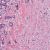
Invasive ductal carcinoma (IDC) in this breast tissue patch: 1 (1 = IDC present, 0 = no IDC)